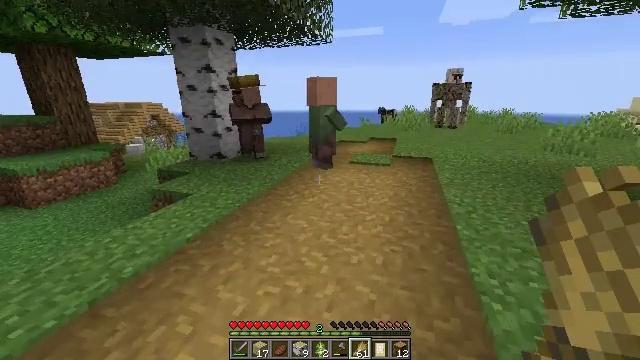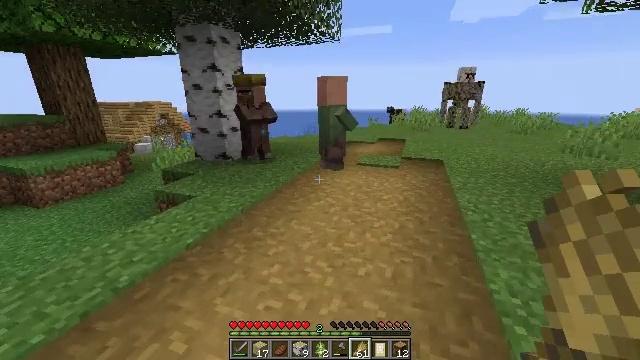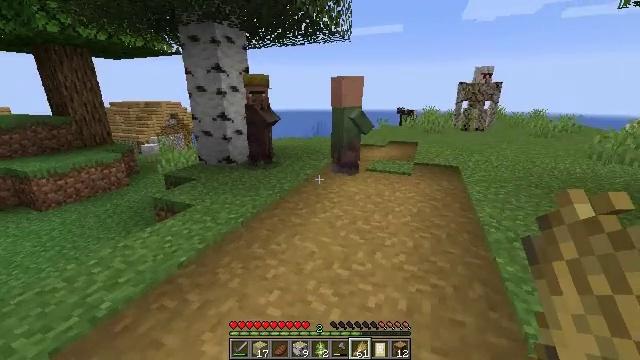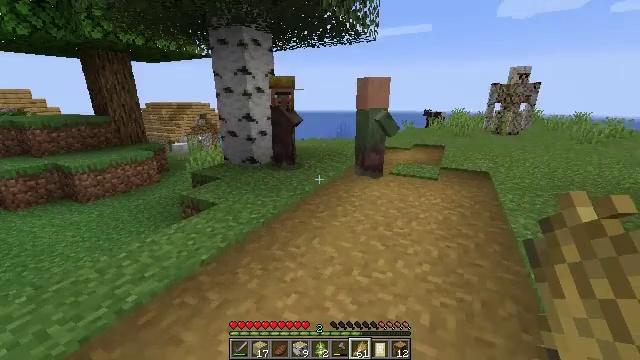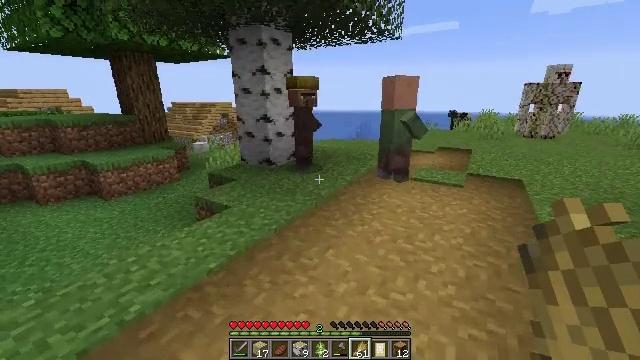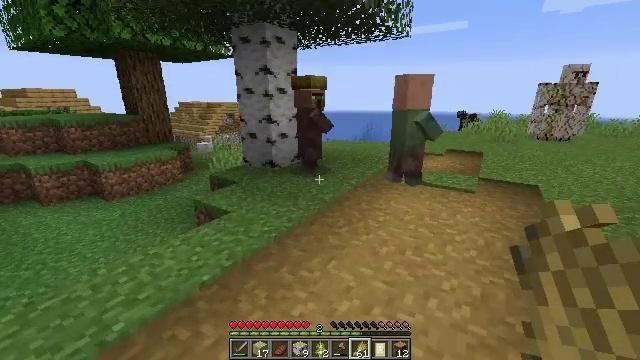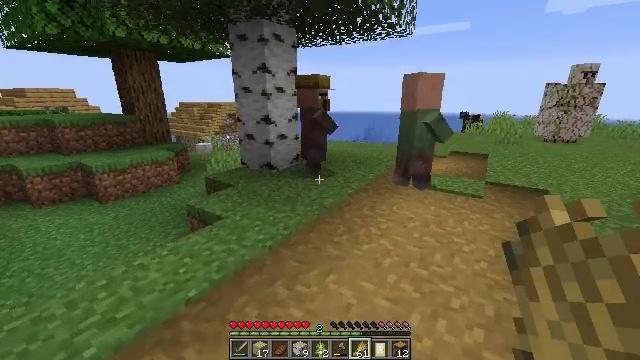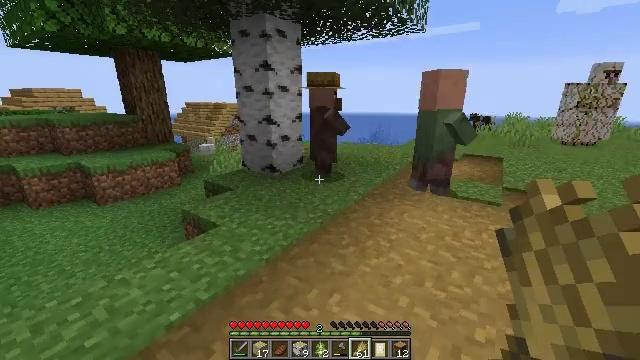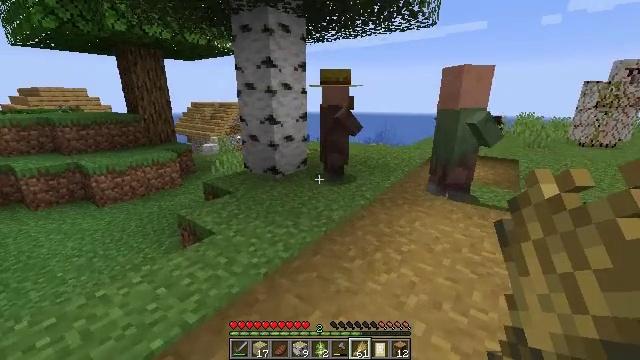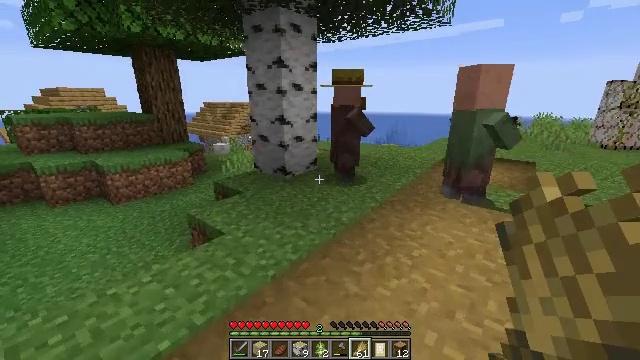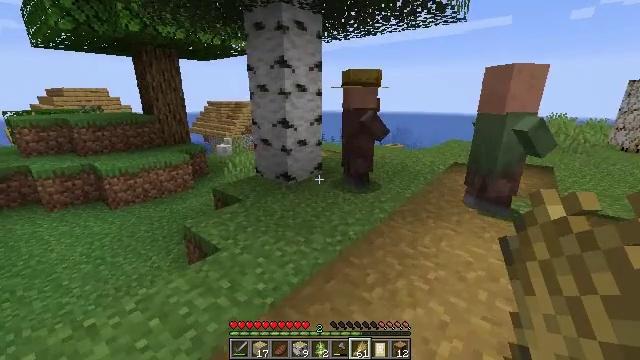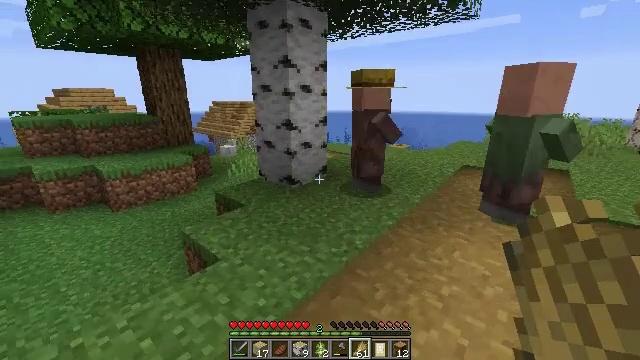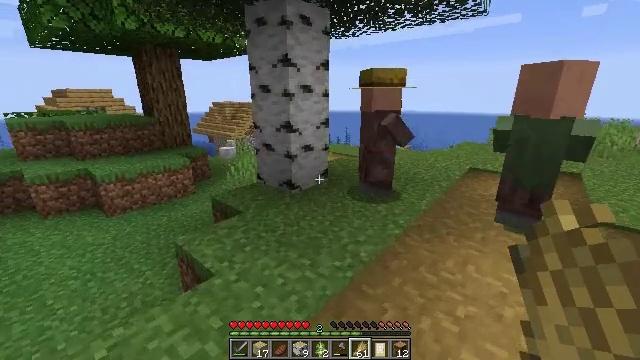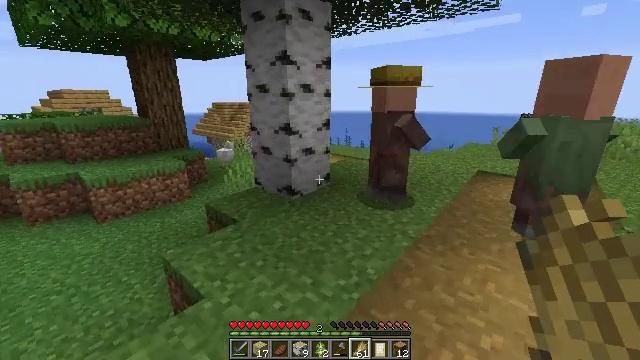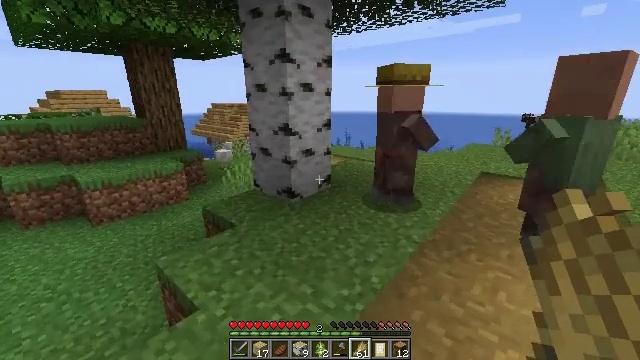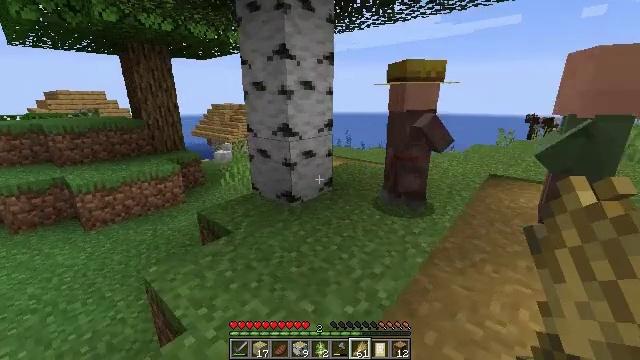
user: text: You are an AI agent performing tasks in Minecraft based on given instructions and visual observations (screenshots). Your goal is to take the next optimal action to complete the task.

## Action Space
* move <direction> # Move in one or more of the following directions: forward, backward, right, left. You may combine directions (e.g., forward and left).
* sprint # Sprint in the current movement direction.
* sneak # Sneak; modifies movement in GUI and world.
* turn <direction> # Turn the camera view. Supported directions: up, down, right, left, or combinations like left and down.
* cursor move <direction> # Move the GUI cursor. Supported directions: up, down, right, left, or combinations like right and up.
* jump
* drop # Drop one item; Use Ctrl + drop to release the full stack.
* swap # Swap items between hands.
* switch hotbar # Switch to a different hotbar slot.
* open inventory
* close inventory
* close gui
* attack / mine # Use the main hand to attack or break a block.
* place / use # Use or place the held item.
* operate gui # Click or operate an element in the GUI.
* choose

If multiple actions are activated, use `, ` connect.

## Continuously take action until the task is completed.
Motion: motion action
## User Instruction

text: Collect beetroots from the field.
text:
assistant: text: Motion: move forward, turn left
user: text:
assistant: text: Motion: move forward, turn left
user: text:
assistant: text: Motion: move forward, turn left
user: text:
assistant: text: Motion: move forward, turn left
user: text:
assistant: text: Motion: move forward, turn left
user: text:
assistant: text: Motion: move forward
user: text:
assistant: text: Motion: move forward, turn left
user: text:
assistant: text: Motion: move forward, turn left
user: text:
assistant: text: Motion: move forward, turn left
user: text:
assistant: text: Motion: move forward, turn left
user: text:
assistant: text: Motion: move forward, turn left
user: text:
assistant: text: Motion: move forward
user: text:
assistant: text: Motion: move forward
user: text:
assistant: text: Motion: move forward
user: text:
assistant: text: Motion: move forward
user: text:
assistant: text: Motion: move forward, sprint
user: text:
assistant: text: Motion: move forward, sprint
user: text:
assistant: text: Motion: move forward, sprint
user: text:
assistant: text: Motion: move forward, sprint, turn left
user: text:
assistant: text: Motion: move forward, sprint, turn left
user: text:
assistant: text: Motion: move forward, sprint, turn left
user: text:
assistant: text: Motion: move forward, sprint, turn left
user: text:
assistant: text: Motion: move forward, sprint, turn left
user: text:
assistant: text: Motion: move forward, sprint, turn left
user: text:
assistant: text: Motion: move forward, sprint
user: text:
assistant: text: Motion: move forward, sprint, turn left
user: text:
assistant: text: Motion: move forward, sprint, turn left
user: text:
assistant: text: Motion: move forward, sprint, turn left
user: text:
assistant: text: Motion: move forward, sprint, turn left
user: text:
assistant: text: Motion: move forward, sprint, turn left